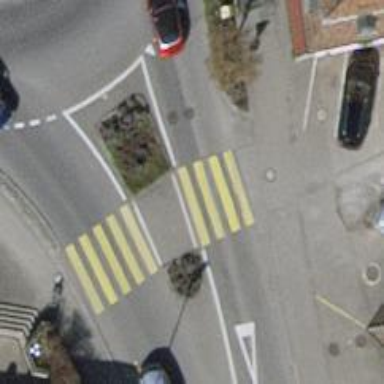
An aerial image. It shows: Marked zebra crossing with island.